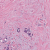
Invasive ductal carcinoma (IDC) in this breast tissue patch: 1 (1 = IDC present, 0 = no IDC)